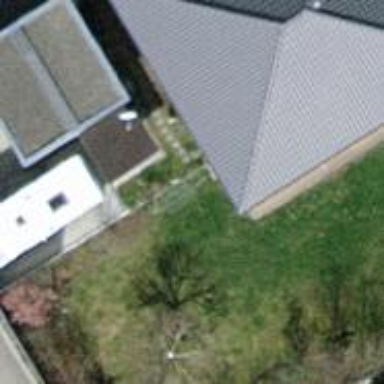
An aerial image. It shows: Garage building.